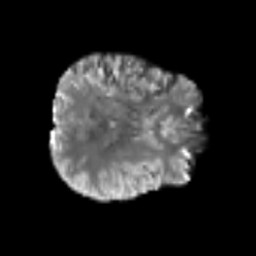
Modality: T2w
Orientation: axial
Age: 54
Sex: male
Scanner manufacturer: siemens
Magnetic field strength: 3 T
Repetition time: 5.6 s
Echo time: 0.082 s